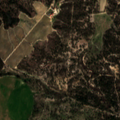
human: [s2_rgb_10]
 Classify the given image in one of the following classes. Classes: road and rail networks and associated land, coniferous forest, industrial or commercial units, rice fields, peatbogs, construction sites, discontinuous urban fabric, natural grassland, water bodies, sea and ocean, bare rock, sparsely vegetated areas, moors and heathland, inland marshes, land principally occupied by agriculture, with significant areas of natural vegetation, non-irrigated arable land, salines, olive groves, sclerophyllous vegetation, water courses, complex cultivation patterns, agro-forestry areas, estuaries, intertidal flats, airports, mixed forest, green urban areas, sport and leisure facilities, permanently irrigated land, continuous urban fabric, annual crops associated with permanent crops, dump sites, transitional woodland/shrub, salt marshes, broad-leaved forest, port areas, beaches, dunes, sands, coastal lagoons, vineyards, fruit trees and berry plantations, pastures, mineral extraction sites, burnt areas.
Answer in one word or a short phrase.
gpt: permanently irrigated land, agro-forestry areas, broad-leaved forest, mixed forest, transitional woodland/shrub